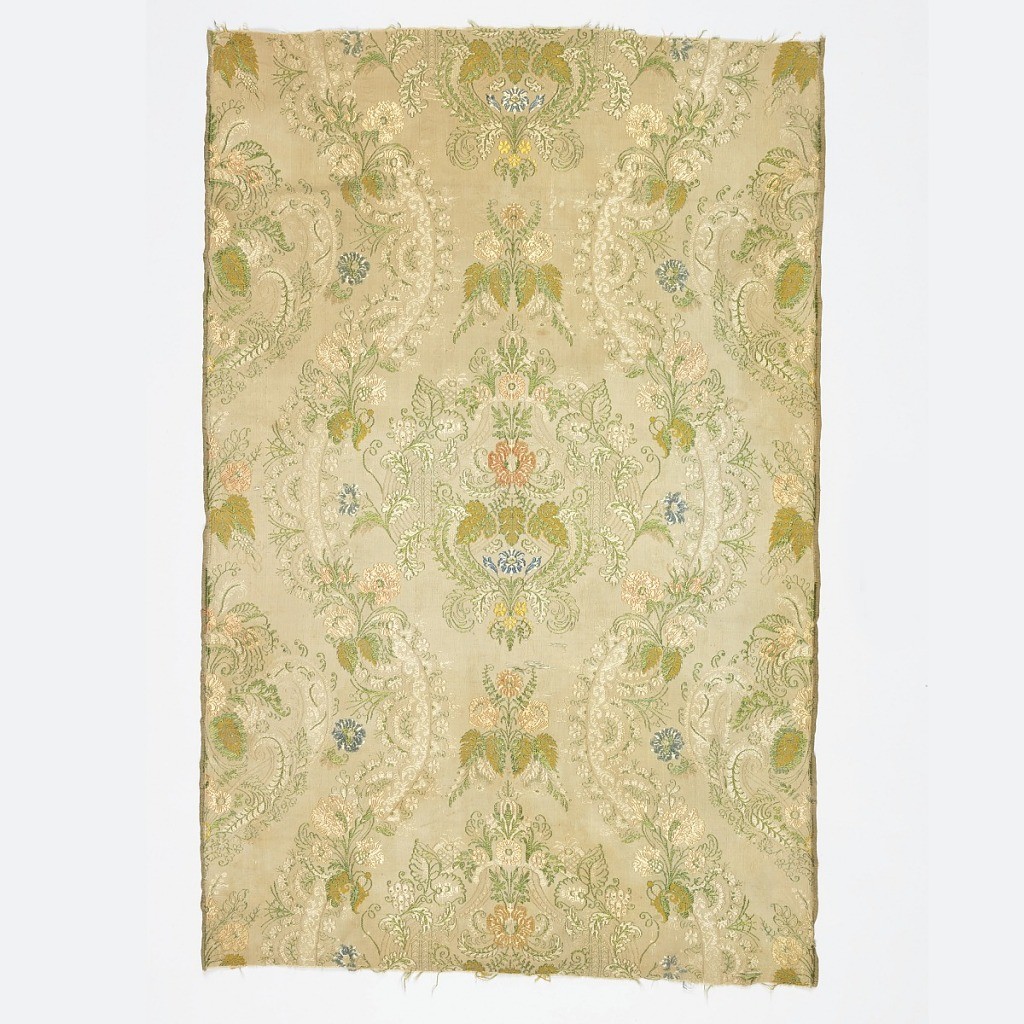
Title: Fragment
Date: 18th century
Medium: silk Technique: plain weave with continuous and discontinuous supplementary weft patterning
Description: Length of woven silk with lace-like serpentine bands framing symmetrical floral elements in pastel colors on an off-white ground.